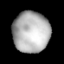
Tissue: lung
Cell type: Epithelial cells
Senescence score: 0.1963
Nuclear area (px): 1470
Mean DAPI intensity: 178.265